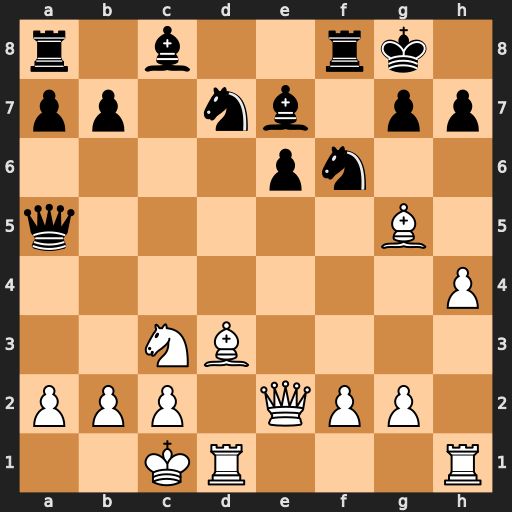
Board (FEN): r1b2rk1/pp1nb1pp/4pn2/q5B1/7P/2NB4/PPP1QPP1/2KR3R
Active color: w
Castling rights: -
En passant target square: -
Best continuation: Qxe6+ Kh8 Qxe7